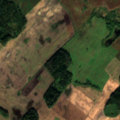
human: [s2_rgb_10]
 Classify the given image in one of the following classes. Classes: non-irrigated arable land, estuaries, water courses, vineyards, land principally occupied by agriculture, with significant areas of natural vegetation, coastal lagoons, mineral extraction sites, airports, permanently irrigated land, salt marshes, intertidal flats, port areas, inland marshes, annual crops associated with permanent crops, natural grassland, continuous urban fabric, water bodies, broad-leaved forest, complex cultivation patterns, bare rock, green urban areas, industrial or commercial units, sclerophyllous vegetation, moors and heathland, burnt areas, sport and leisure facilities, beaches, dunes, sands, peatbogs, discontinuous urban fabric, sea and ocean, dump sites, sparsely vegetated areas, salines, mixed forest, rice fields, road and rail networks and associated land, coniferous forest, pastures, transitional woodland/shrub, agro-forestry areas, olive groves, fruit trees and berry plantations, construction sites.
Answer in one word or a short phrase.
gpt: non-irrigated arable land, land principally occupied by agriculture, with significant areas of natural vegetation